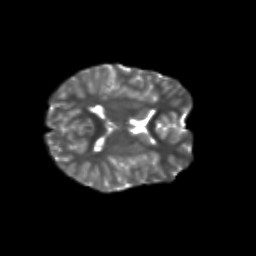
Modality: T2w
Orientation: axial
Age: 10
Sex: female
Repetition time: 9.5 s
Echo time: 0.089 s